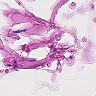
Metastatic tissue present: no